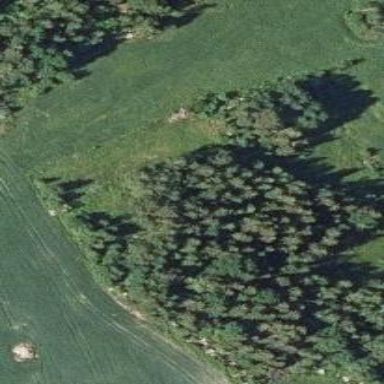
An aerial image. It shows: Forest area.